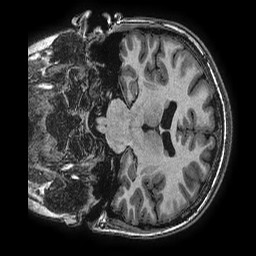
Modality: T1w
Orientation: coronal
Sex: female
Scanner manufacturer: ge
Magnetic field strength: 3 T
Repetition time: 0.0077 s
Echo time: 0.003436 s